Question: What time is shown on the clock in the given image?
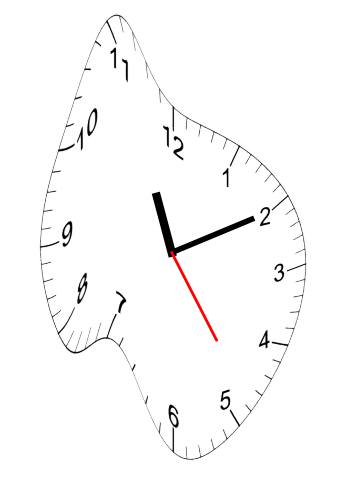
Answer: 11:10:24